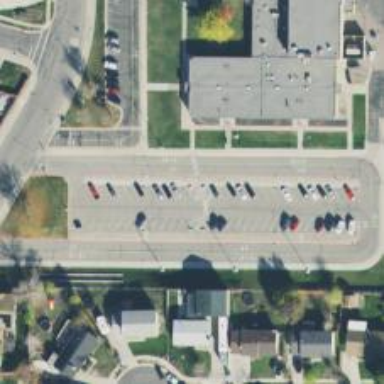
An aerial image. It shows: Parking space.